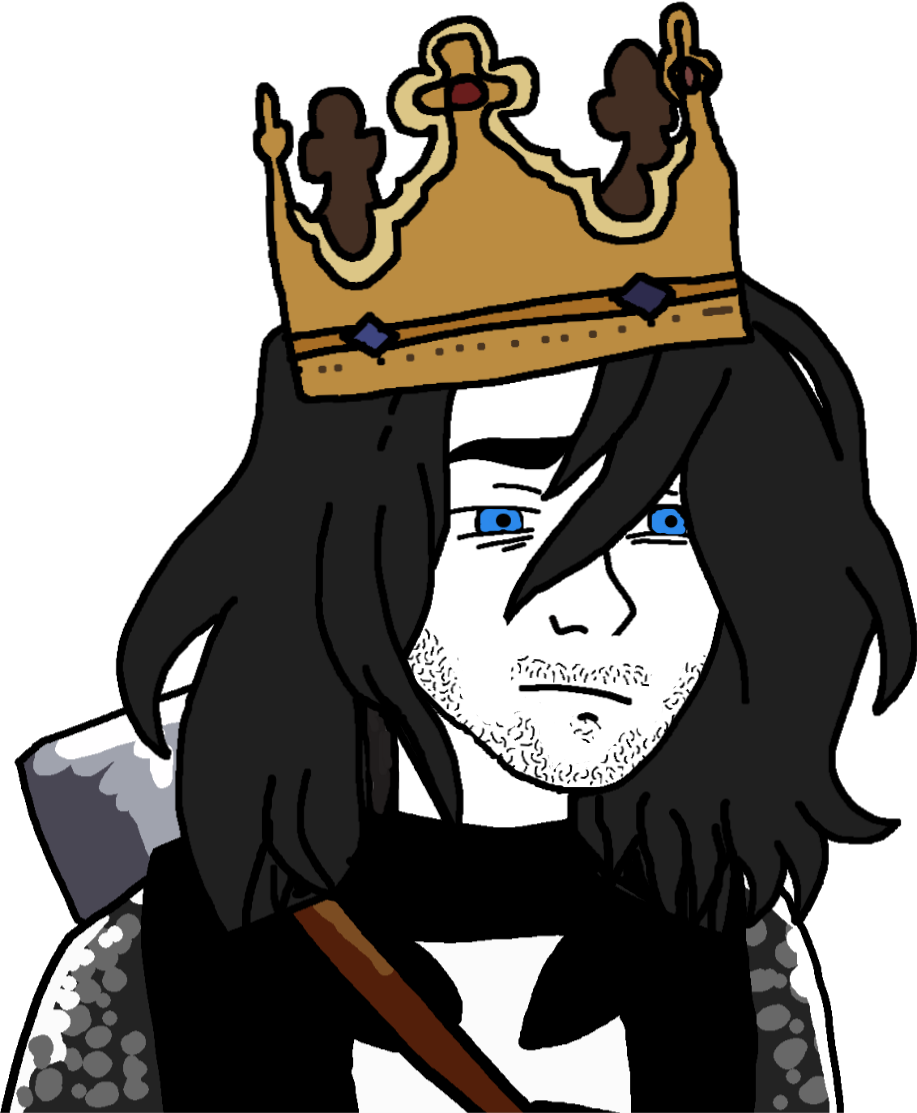
Label: 5_Twinkjak